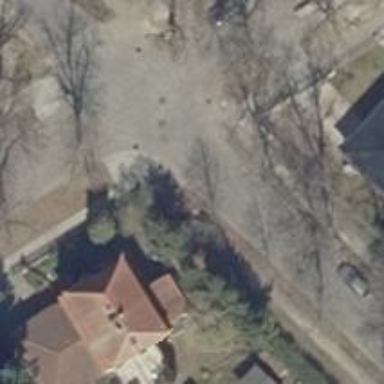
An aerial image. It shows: Residential road with separate sidewalks. There is parallel parking lane on the left side.